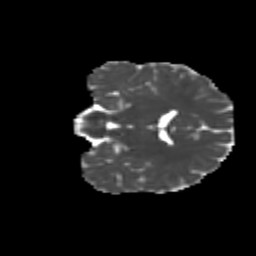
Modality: MD
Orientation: coronal
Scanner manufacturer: siemens
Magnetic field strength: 3 T
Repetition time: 9.2 s
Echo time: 0.084 s